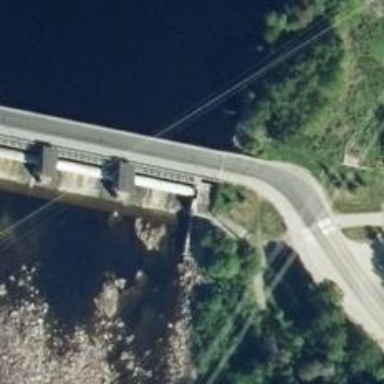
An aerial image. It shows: Dam along waterway.